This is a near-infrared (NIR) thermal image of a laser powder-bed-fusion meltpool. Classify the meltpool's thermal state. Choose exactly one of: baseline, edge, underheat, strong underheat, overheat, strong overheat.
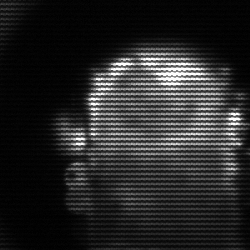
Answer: baseline